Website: macys
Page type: billing-address
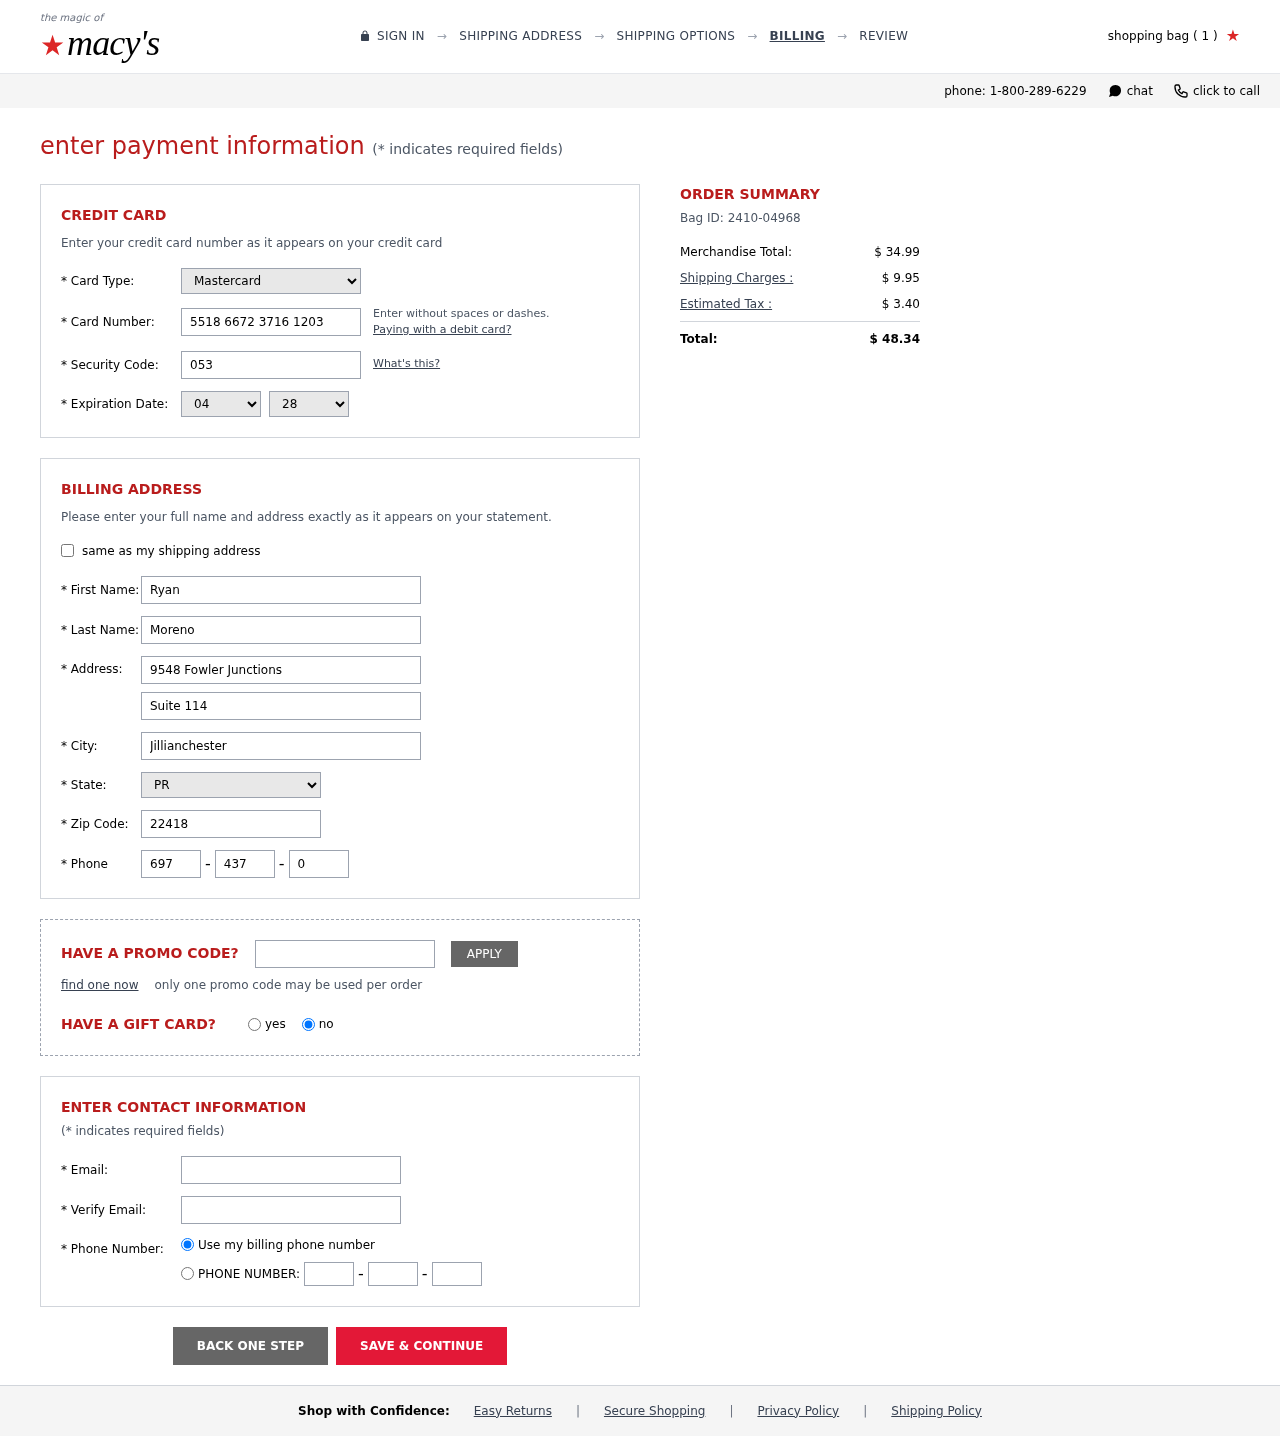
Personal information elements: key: PII_CARD_CVV
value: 053
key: PII_CARD_EXPIRY_MONTH
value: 04
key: PII_CARD_EXPIRY_YEAR
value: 28
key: PII_CARD_NUMBER
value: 5518 6672 3716 1203
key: PII_CARD_TYPE
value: Mastercard
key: PII_CITY
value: Jillianchester
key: PII_EMAIL
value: ryan.moreno@hotmail.com
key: PII_FIRSTNAME
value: Ryan
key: PII_LASTNAME
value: Moreno
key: PII_PHONE_AREA
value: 697
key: PII_PHONE_PREFIX
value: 437
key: PII_PHONE_SUFFIX
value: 0453
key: PII_POSTCODE
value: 22418
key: PII_STATE_ABBR
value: PR
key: PII_STREET
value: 9548 Fowler Junctions
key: PII_STREET2
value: Suite 114
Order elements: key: ORDER_NUM_ITEMS
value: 1
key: ORDER_ID
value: Bag ID: 2410-04968
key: ORDER_SUBTOTAL
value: $ 34.99
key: ORDER_SHIPPING_COST
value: $ 9.95
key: ORDER_TAX
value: $ 3.40
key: ORDER_TOTAL
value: $ 48.34